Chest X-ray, PA view. Patient: 69 years old, sex F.
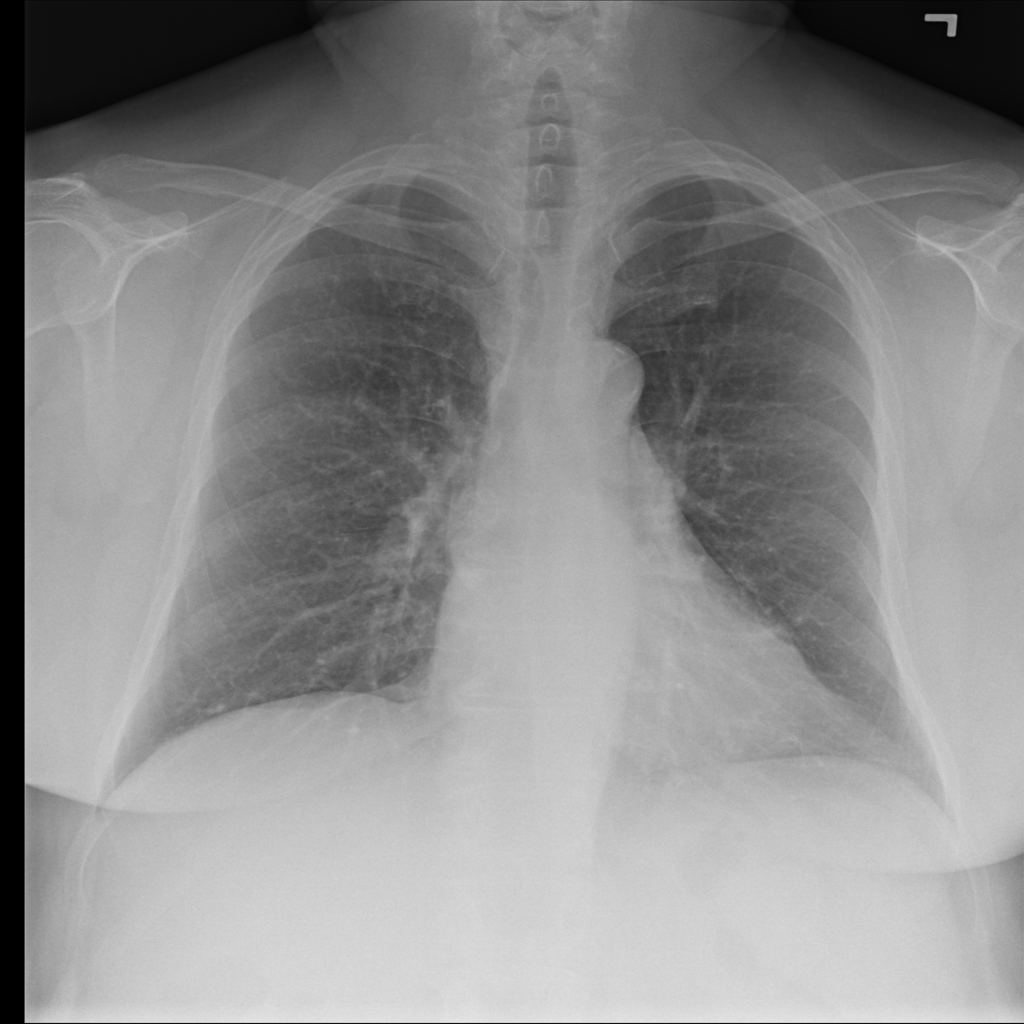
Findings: No Finding